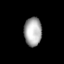
Tissue: lung
Cell type: Fibroblasts
Senescence score: 0.7656
Nuclear area (px): 497
Mean DAPI intensity: 169.074